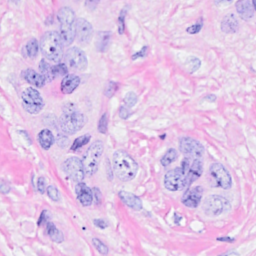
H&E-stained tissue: Breast